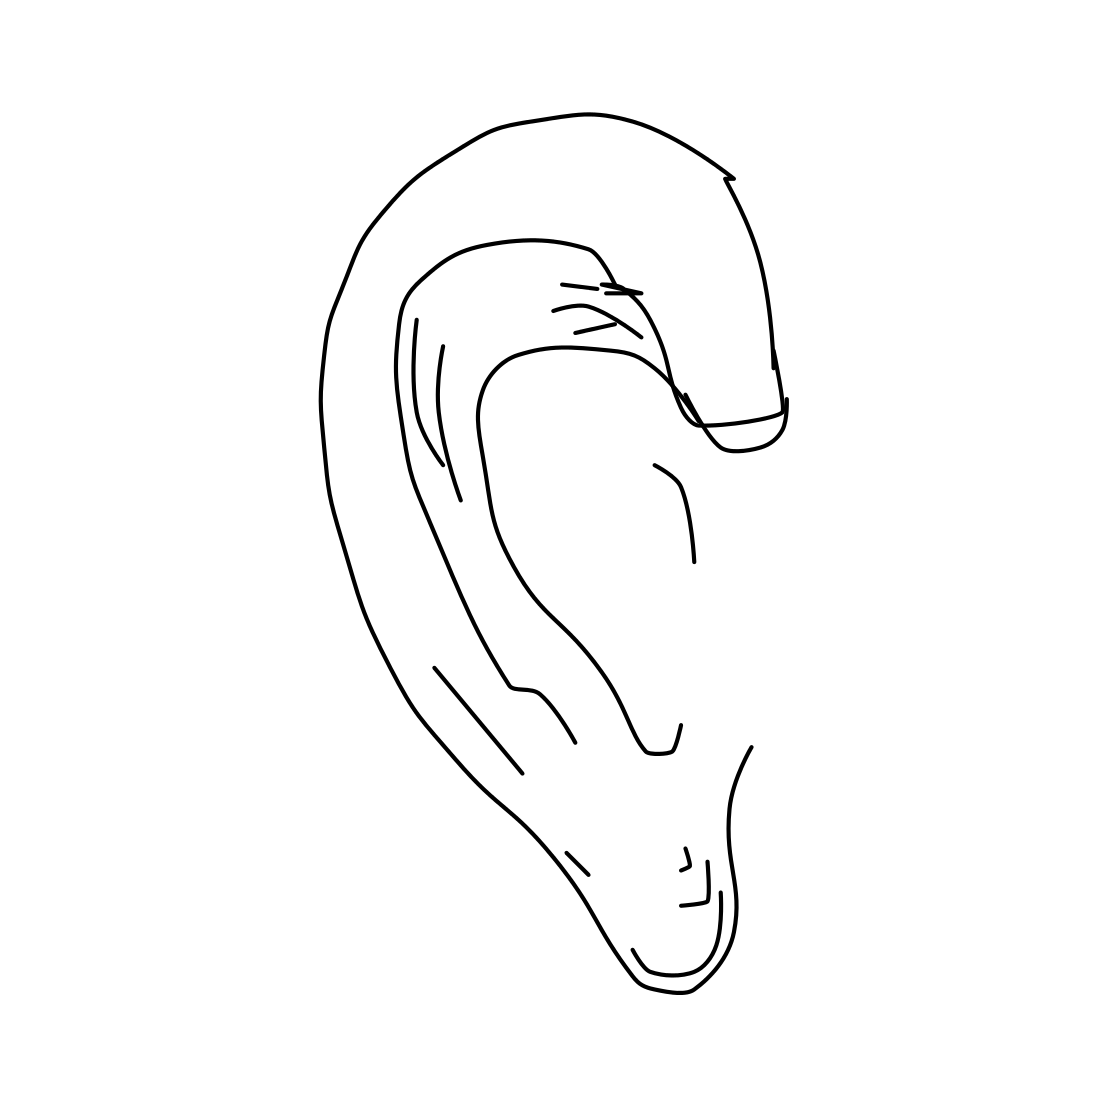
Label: ear